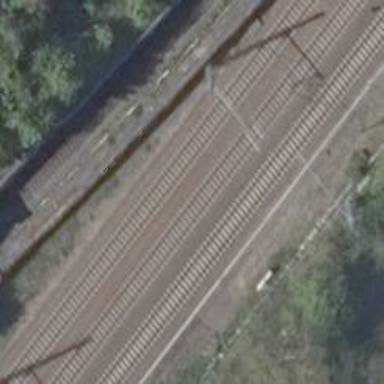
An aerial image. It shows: Railway track with contact line for electrification.